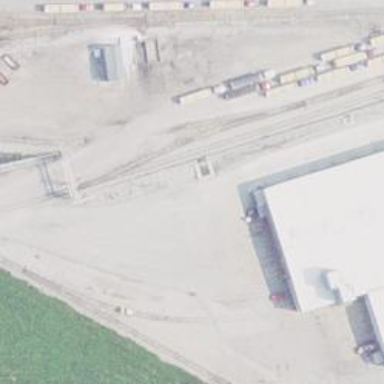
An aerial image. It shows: Railway yard.